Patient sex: M
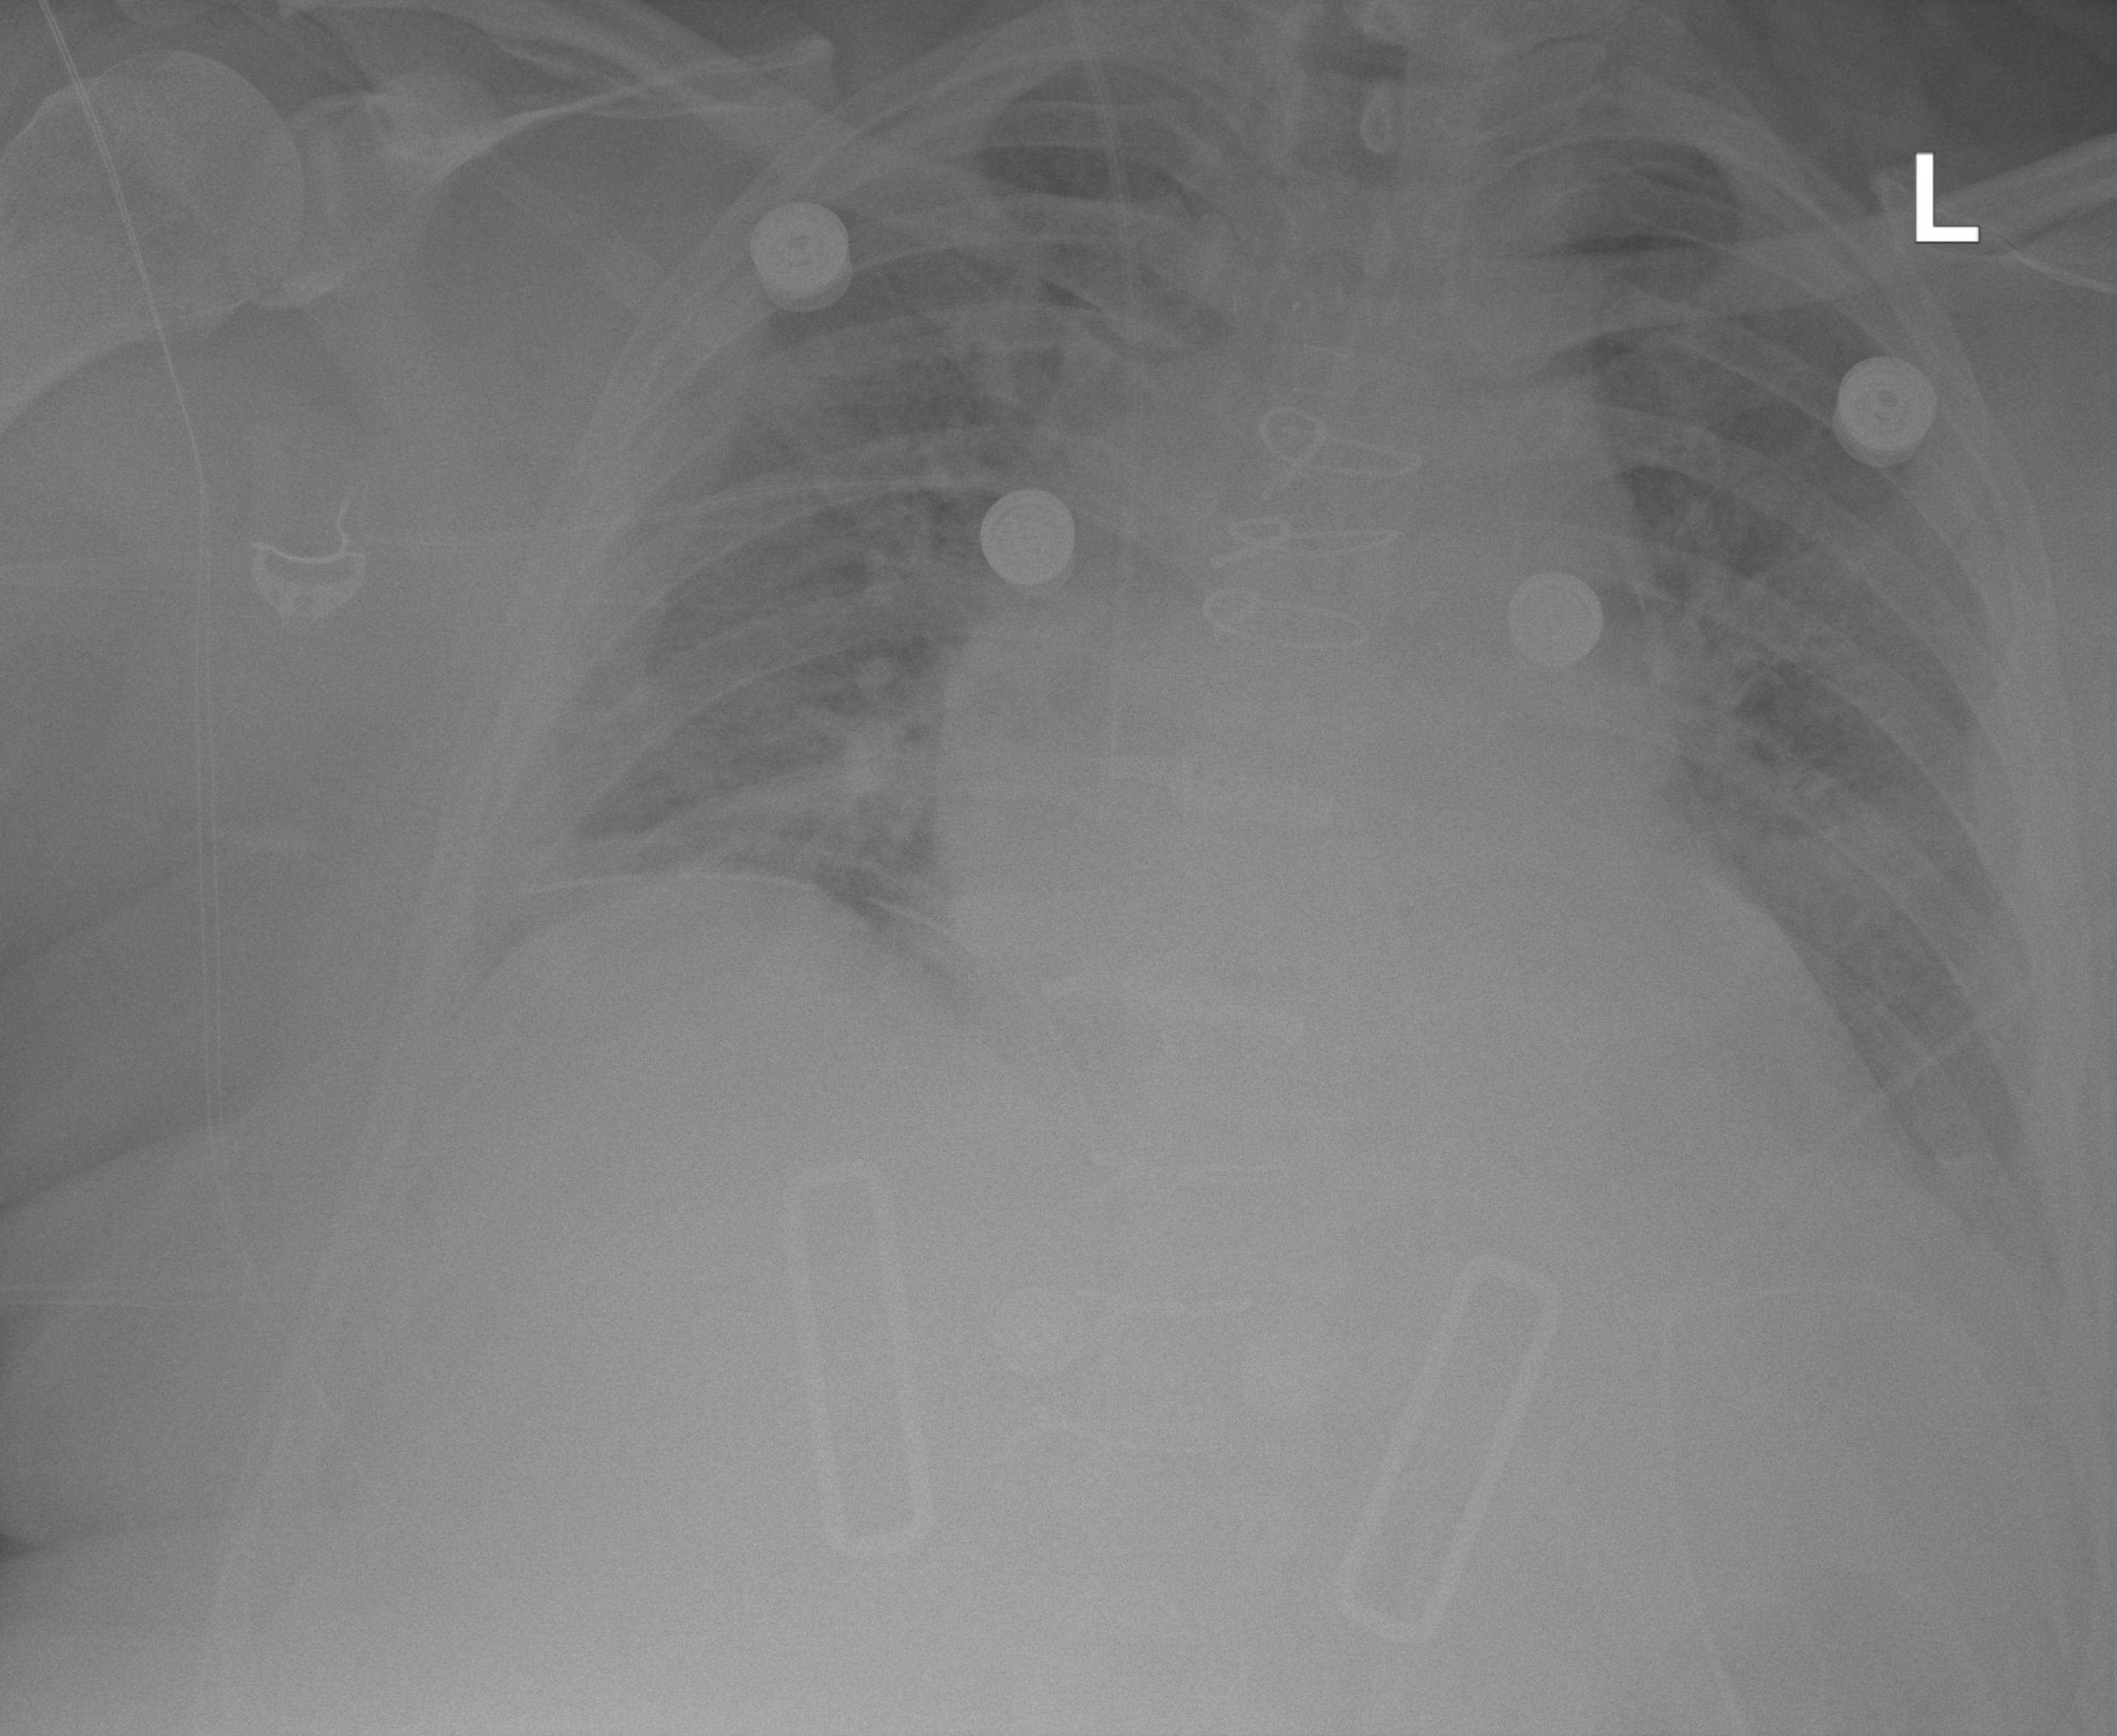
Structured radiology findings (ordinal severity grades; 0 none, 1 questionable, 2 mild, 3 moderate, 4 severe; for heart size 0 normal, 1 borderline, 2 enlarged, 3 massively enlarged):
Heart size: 2
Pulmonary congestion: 2
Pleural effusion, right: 2
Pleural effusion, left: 3
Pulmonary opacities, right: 2
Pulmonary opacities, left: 2
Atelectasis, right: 2
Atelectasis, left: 2